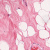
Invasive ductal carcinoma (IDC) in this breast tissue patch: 0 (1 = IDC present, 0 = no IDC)